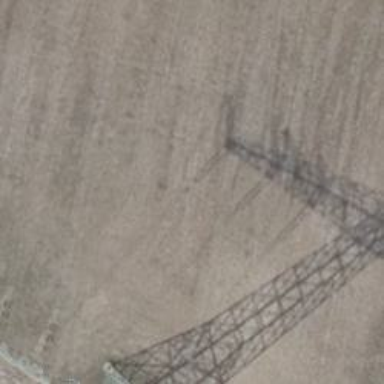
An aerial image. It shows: Three power lines with cables.